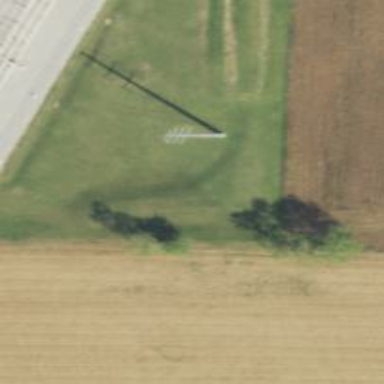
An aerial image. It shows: Lattice structure tower used for power distribution.